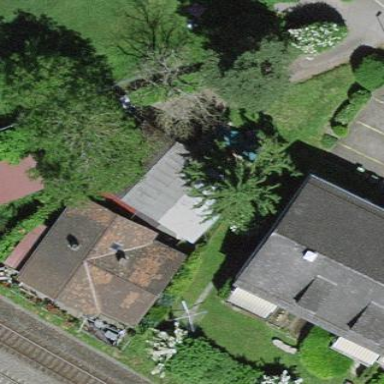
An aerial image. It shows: Garage.